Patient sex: M
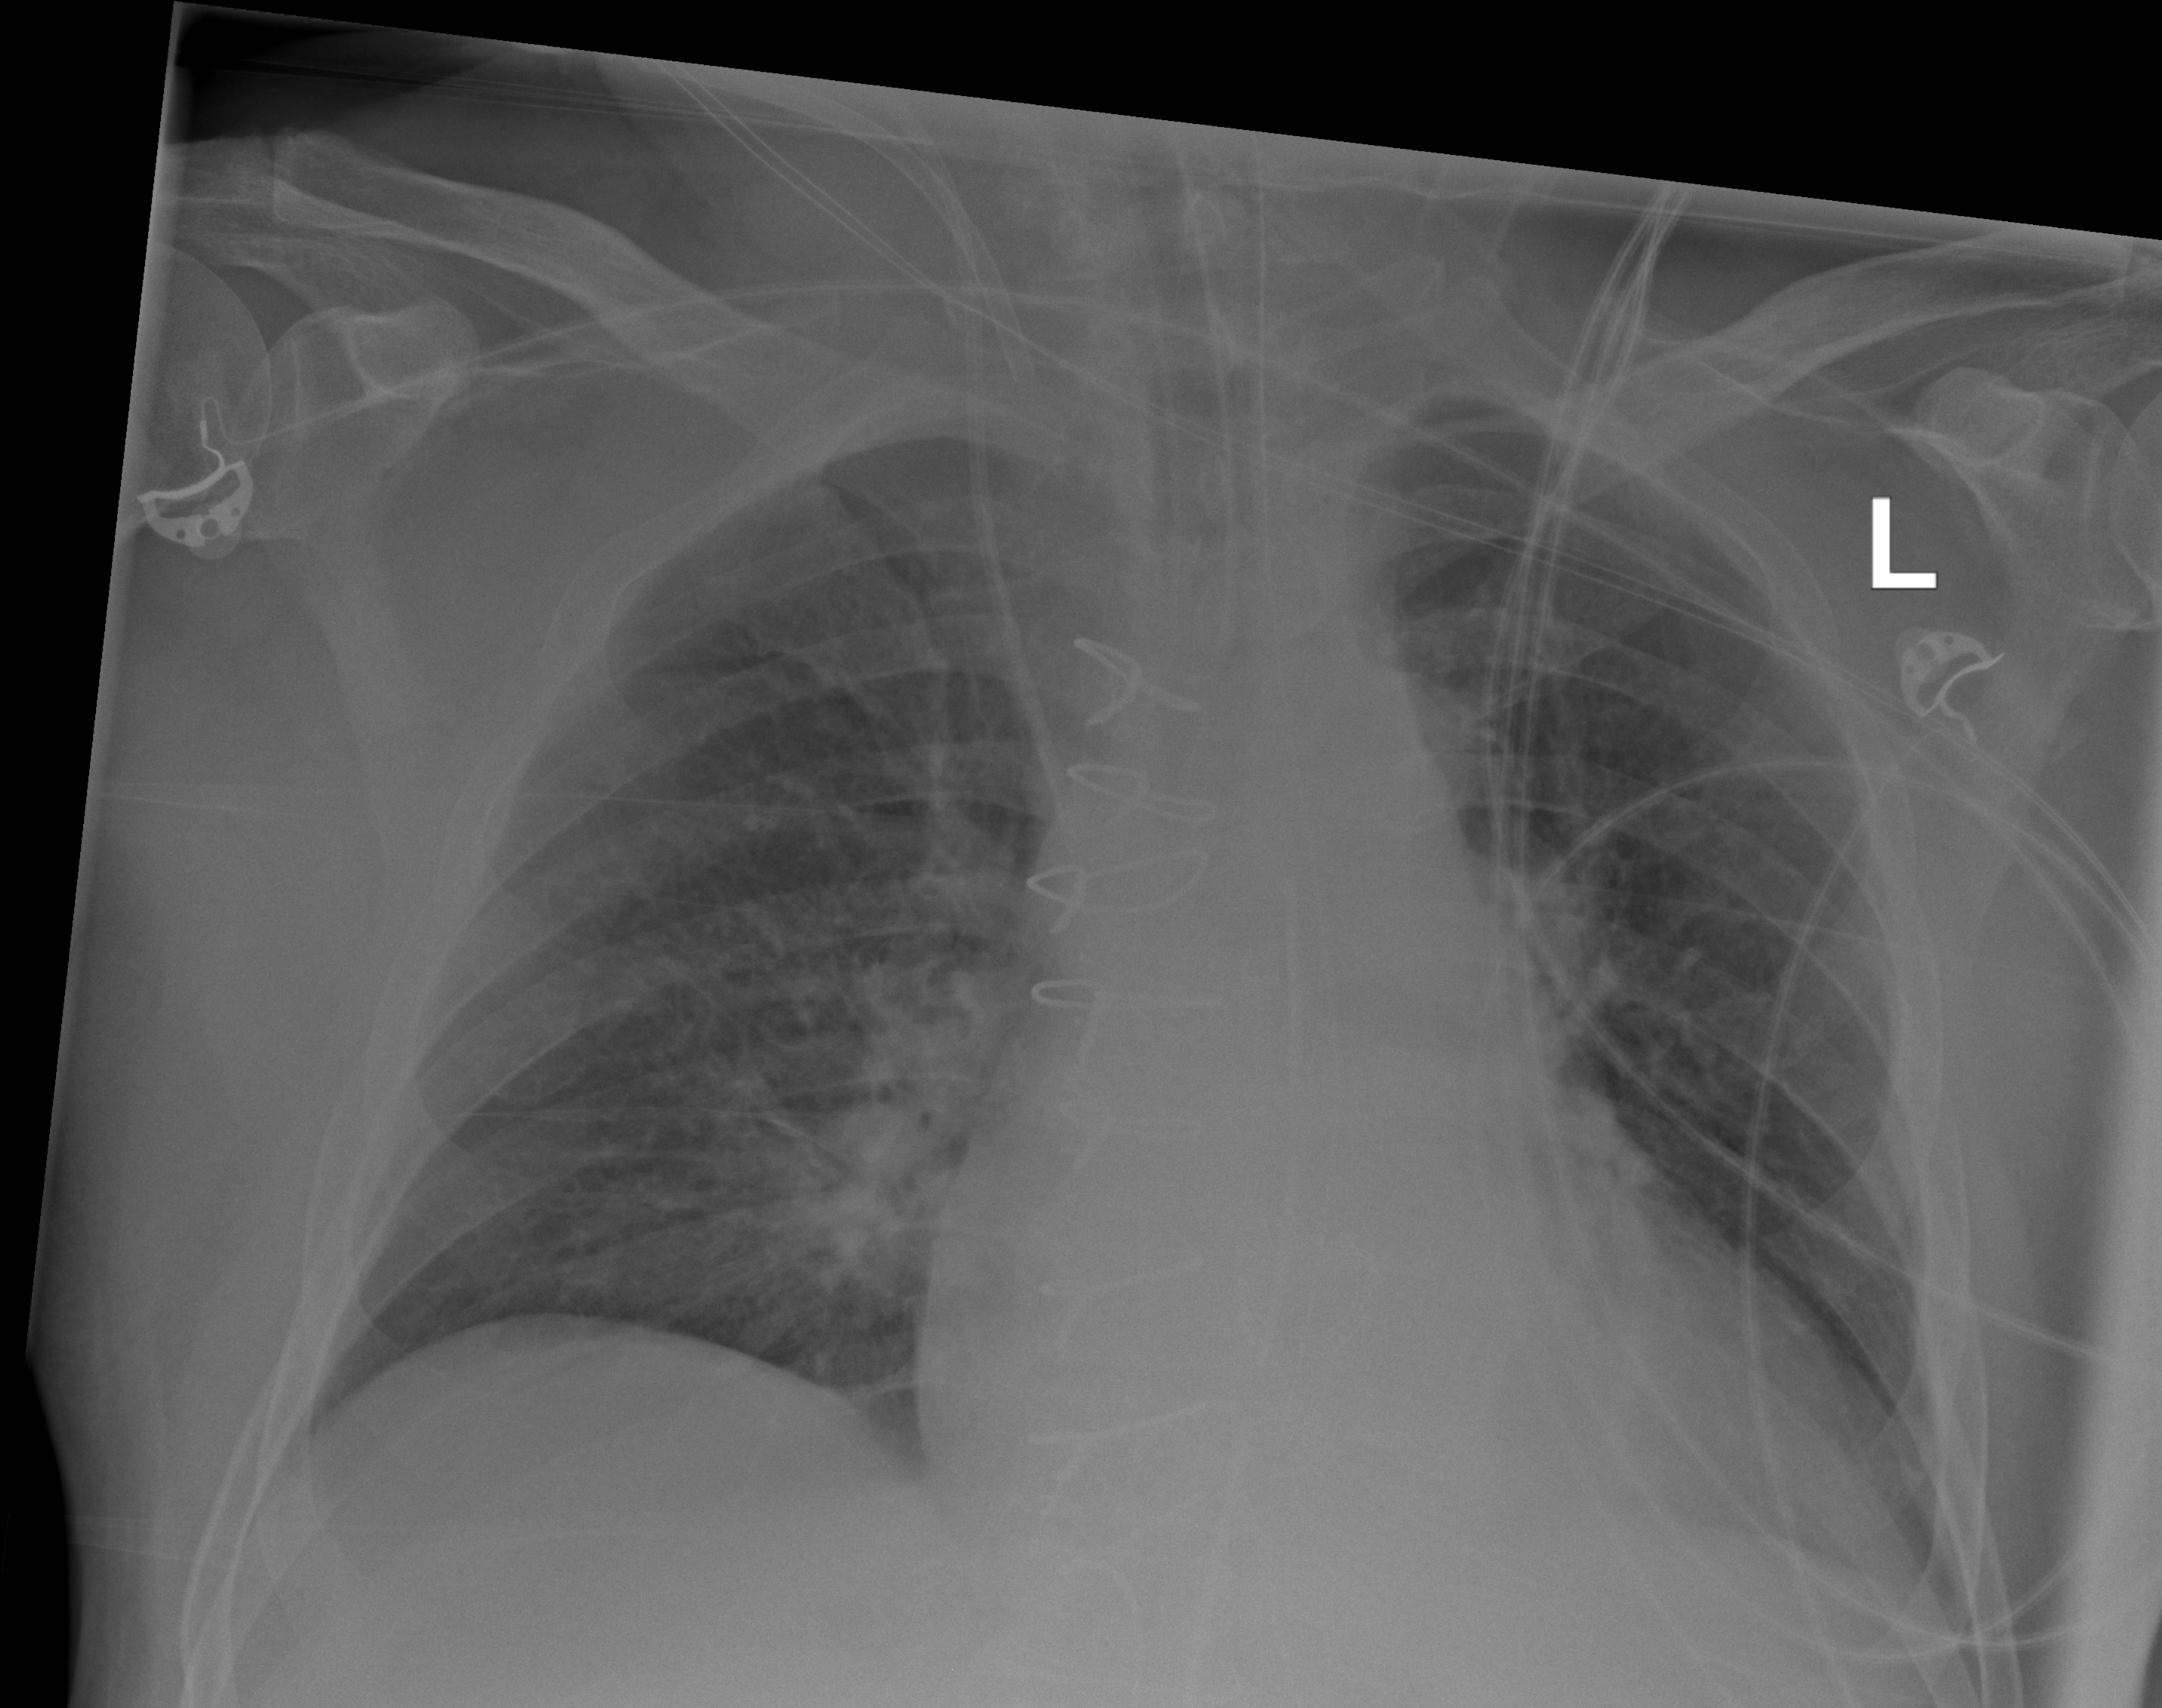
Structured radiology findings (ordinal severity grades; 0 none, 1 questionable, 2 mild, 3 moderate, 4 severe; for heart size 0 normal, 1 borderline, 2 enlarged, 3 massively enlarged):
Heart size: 0
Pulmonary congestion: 0
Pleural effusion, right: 0
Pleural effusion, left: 0
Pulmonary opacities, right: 0
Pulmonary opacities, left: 0
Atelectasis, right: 0
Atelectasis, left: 0